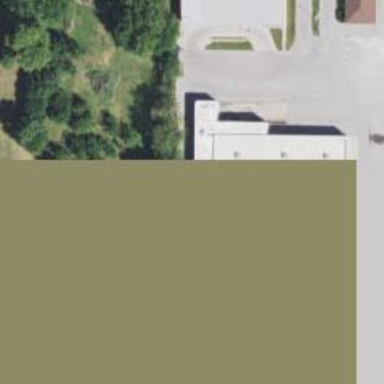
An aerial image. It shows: Building used as fitness center.